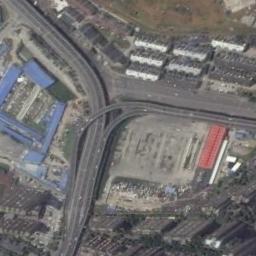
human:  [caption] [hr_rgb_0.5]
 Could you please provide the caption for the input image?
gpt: The overpass is over the roads and the overpass is surrounded by lots of high-rise buildings .

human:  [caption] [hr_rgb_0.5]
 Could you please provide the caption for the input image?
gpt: The overpass is next to some houses .

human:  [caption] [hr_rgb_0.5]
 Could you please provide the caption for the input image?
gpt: There are many buildings beside the overpass .

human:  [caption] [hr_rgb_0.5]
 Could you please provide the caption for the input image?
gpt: Below this overpass is a four-lane highway .

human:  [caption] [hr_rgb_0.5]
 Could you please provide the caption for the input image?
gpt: There are some blue buildings beside the overpass .